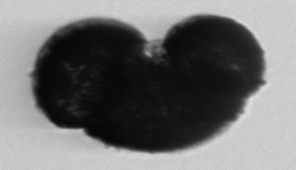
Label: pollen